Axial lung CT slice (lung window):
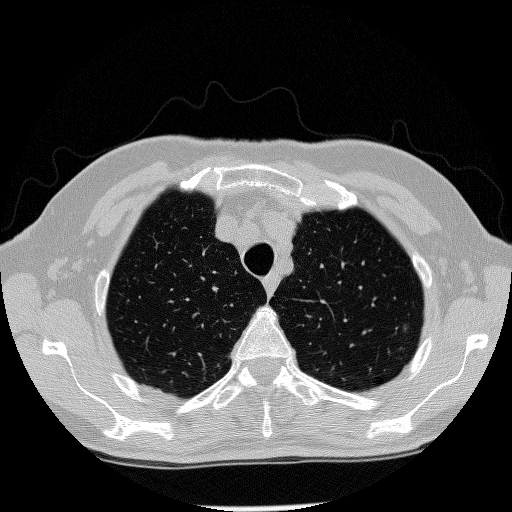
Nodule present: yes
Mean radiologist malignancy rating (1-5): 2.667